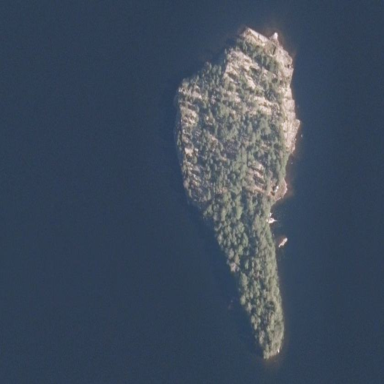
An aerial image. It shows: Islet.